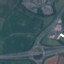
Land use / land cover: Highway